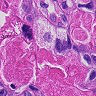
Metastatic tissue present: yes